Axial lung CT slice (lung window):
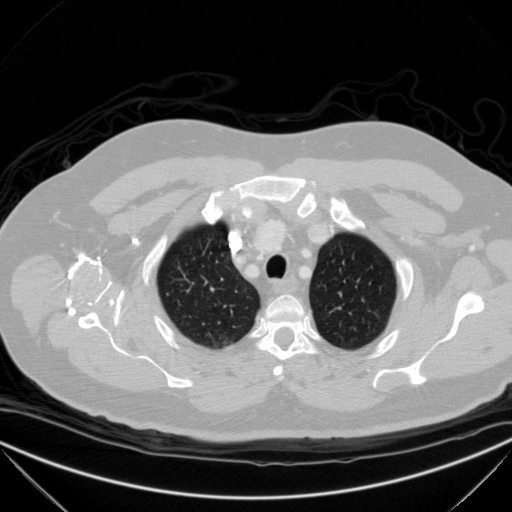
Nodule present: no